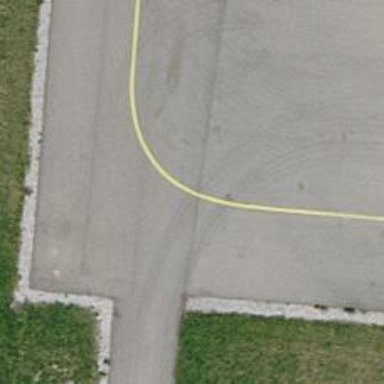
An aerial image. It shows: Asphalt taxiway in the airport.